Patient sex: F
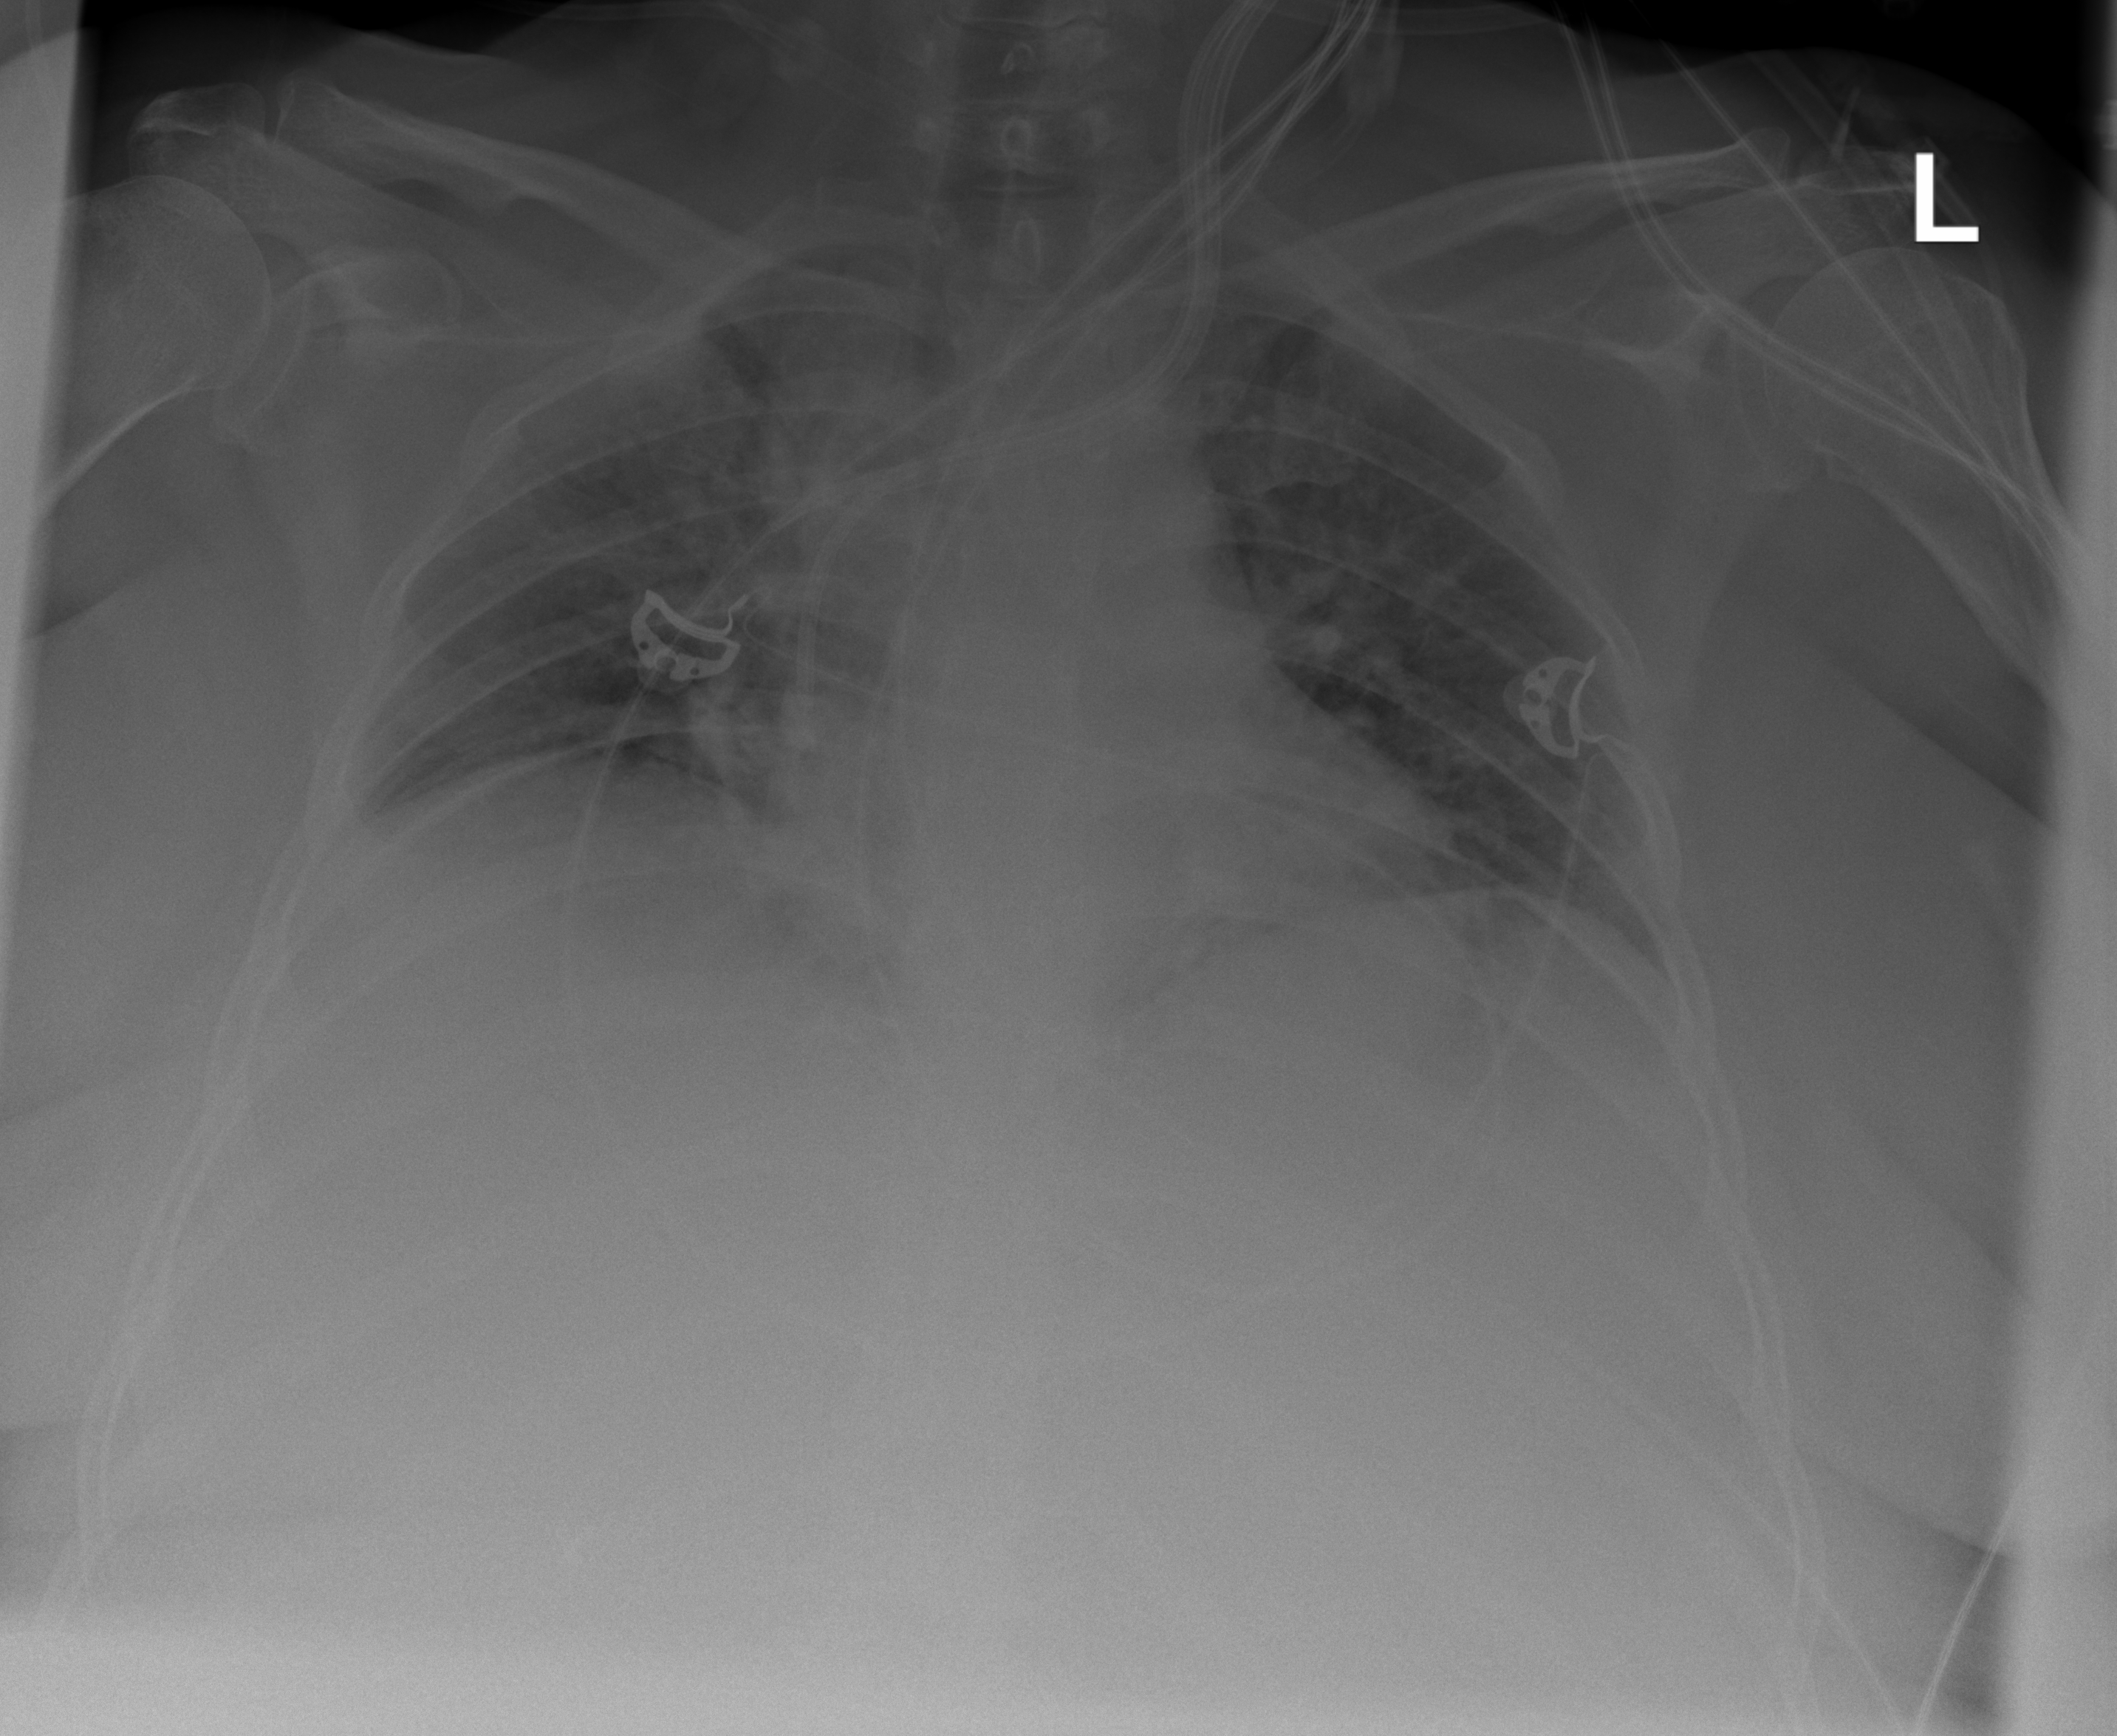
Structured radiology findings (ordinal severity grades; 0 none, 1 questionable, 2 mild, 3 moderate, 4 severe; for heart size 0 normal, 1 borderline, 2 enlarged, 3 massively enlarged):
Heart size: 0
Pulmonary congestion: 2
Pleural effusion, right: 0
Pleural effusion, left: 0
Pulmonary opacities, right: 2
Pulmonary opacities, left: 0
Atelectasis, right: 2
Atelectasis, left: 2